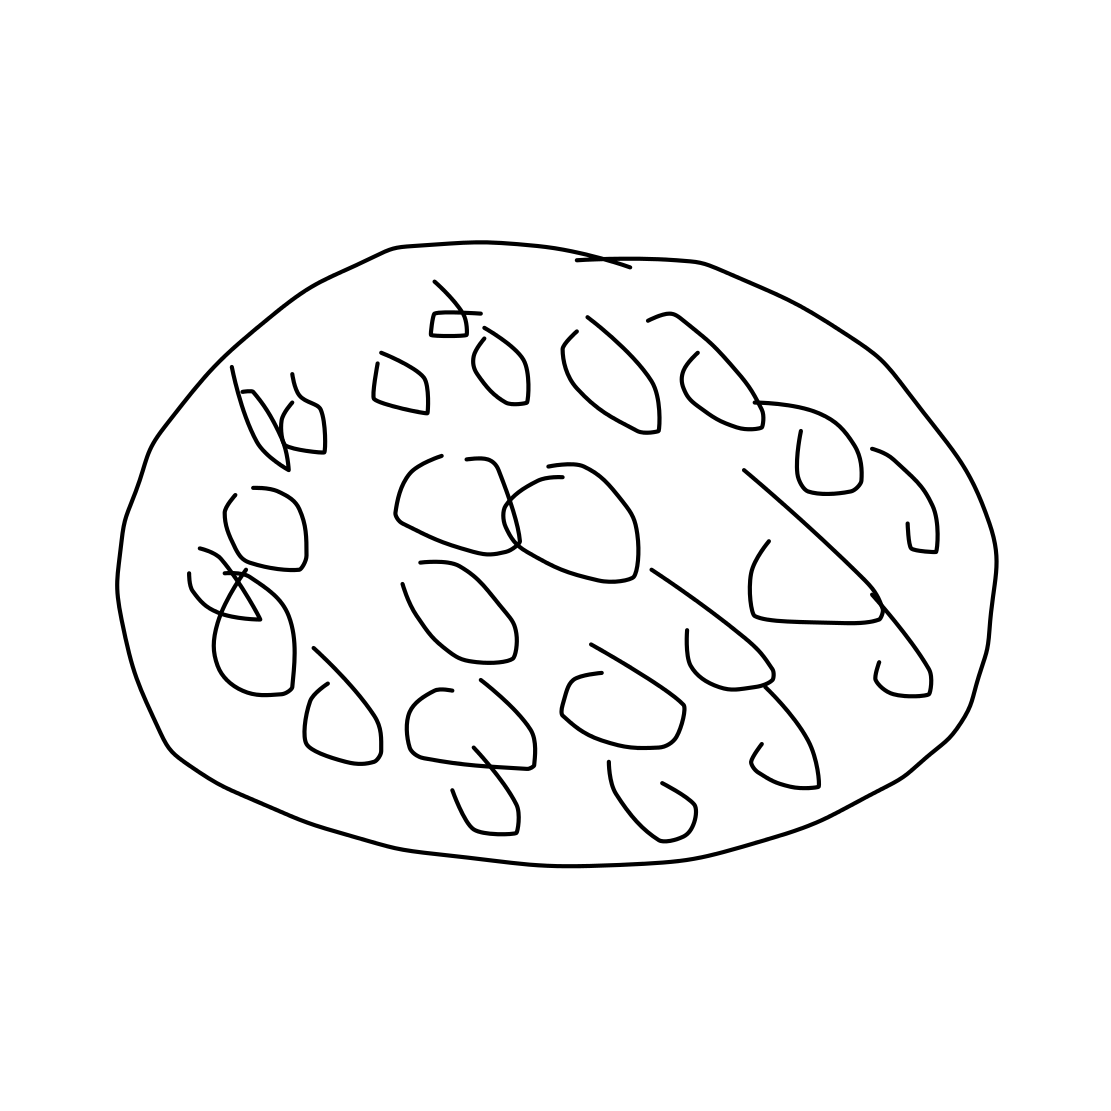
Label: pizza